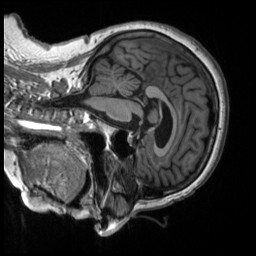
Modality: T1w
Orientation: sagittal
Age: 65
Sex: male
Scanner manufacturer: siemens
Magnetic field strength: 3 T
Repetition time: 2.53 s
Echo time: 0.00219 s